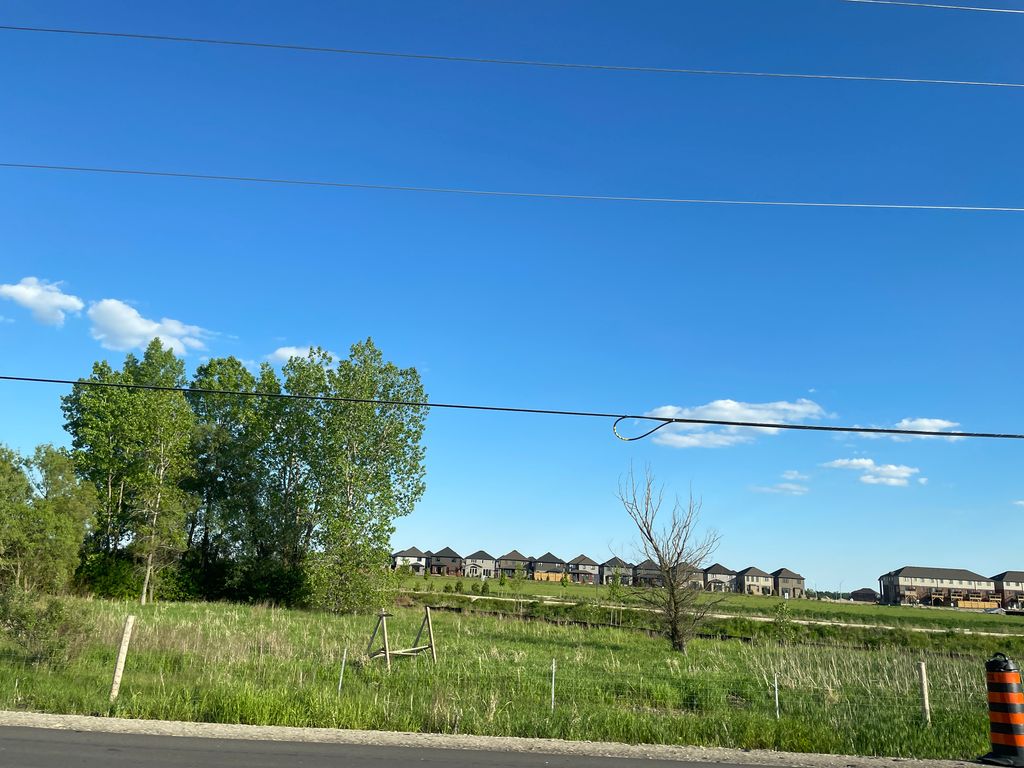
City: kitchener-waterloo